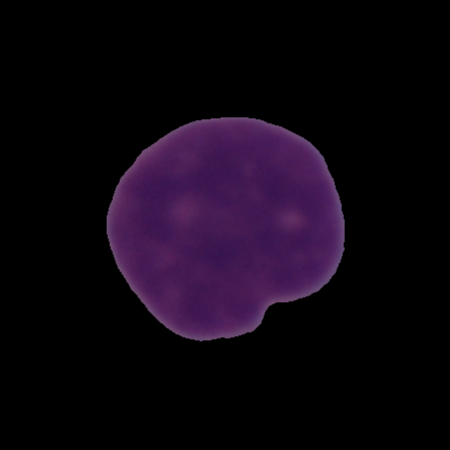
Label: cancer